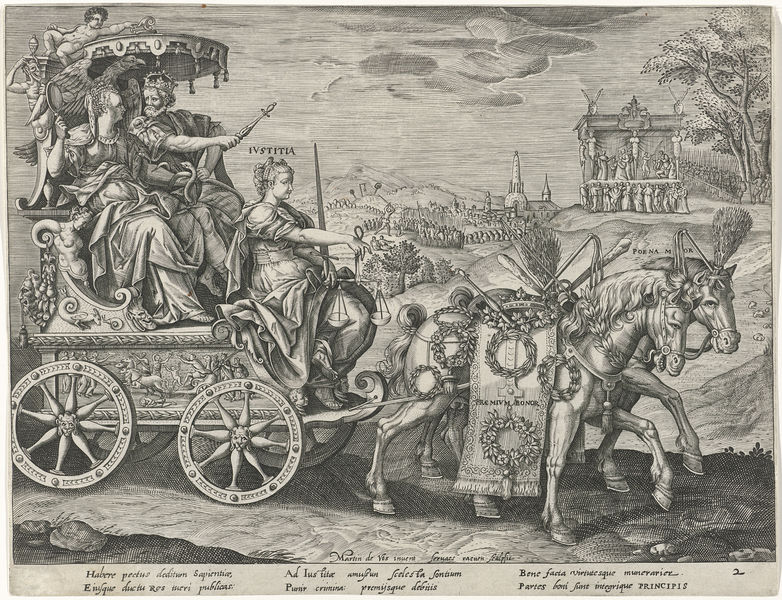
Titel: Wijsheid samen met Justitia en een koning op een triomfwagen
Künstler: Servatius Raeven
Standort: Amsterdam
Institution: Rijksmuseum
Schlagwörter: adler, baum, himmel, wolken, landschaft, sitzen, stadt, frau, zeichnung, kirche, krone, pferd, pferde, sattel, schrift, grafik, kutsche, rad, wagen, wagenrad, könig, weib, inschrift, waage, wage, radierung, stich, schwert, buchstaben, schlange, allegorie, wappen, gerechtigkeit, baldachin, umzug, wagenräder, tempel, löwe, streitwagen, festzug, zepter, waagen, justitia, latein, iustitia, festwagen, löwenköpfe, wafen, ivstitia